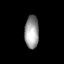
Tissue: lung
Cell type: Epithelial cells
Senescence score: 0.2021
Nuclear area (px): 451
Mean DAPI intensity: 155.397